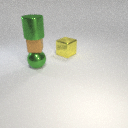
large yellow metal cube to the right of large green metal sphere